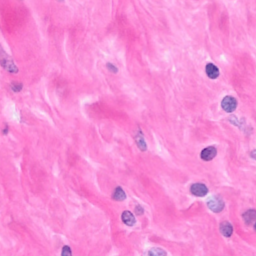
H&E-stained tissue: Breast